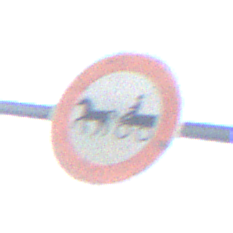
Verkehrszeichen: VerbotGespannfuhrwerke
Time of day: MorningAfternoon
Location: Outdoor (Urban)
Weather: Clear
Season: NotSpecified
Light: Natural